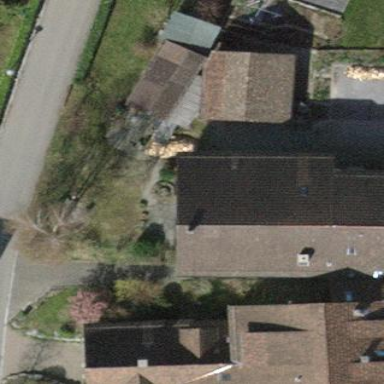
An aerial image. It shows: Gabled roofed house.